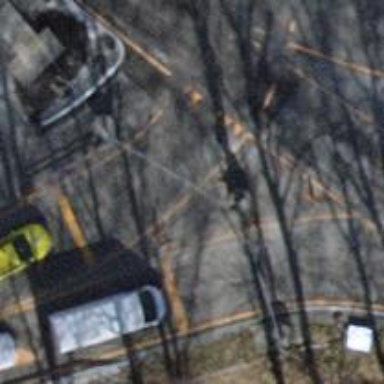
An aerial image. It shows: Road with traffic signals.